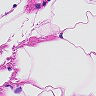
Metastatic tissue present: no